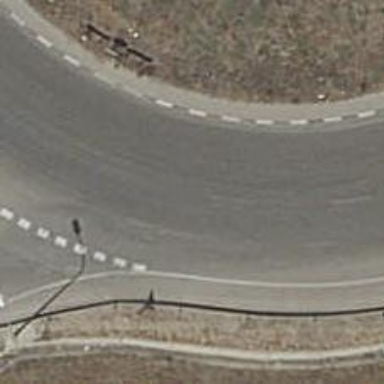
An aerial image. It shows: Primary highway intersecting roundabout.